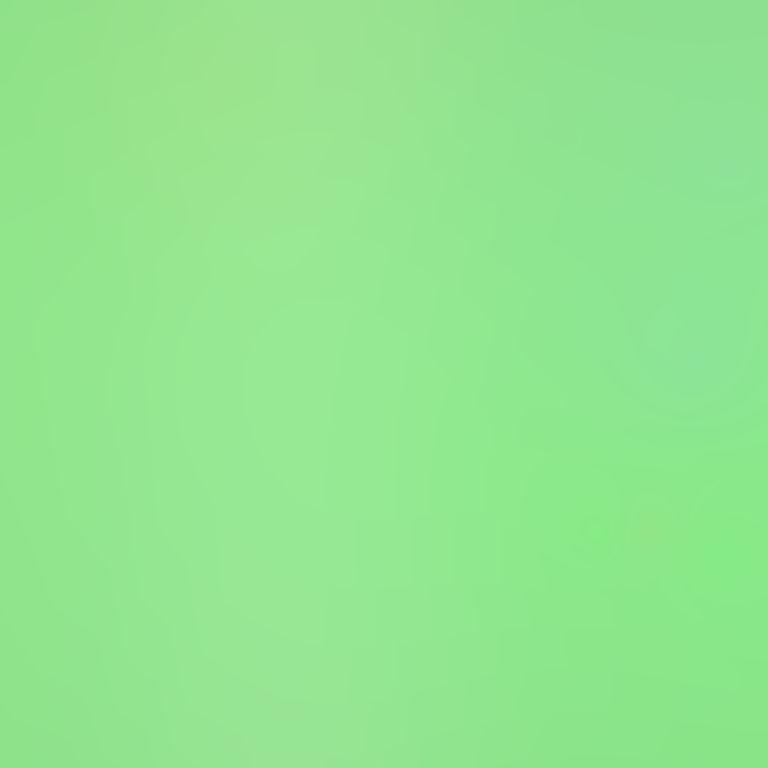
Abstract light effect, smooth blend from soft green to light green, calm atmosphere, uniform glow, no room, no furniture, no objects.